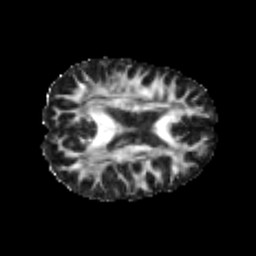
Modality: FA
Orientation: axial
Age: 21
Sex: female
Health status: healthy
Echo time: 0.074 s